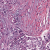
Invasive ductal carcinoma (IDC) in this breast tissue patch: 1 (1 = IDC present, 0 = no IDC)